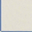
Piece: xx